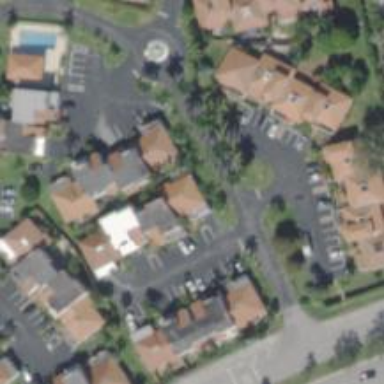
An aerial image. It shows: Living street.